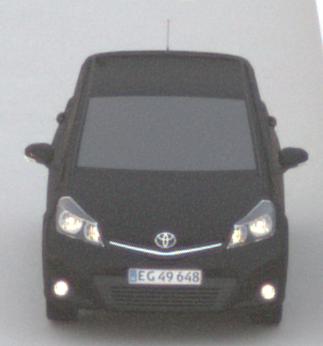
Make: Toyota
Model: Yaris 1.0
Detailed model: Yaris (XP9)
Model produced from: 2009/01
Model produced until: 2010/10
Doors: 3
Color: black
Road condition: dry road
Daytime: sunrise or sunset
Contrast: low contrast